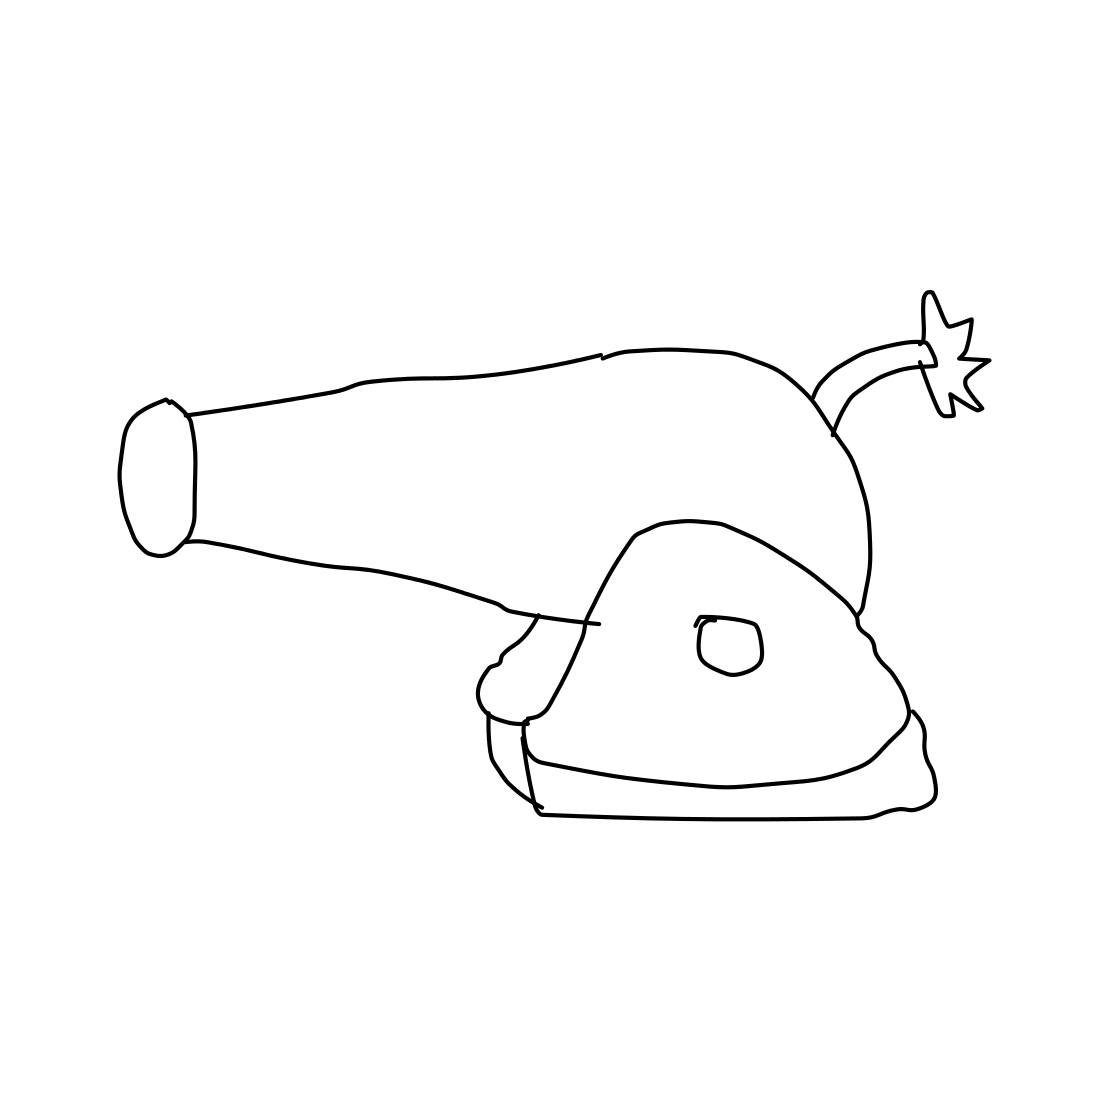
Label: cannon